Field crop: tomato
Growth stage: 2
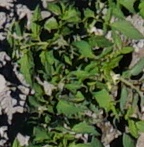
Species: tomato